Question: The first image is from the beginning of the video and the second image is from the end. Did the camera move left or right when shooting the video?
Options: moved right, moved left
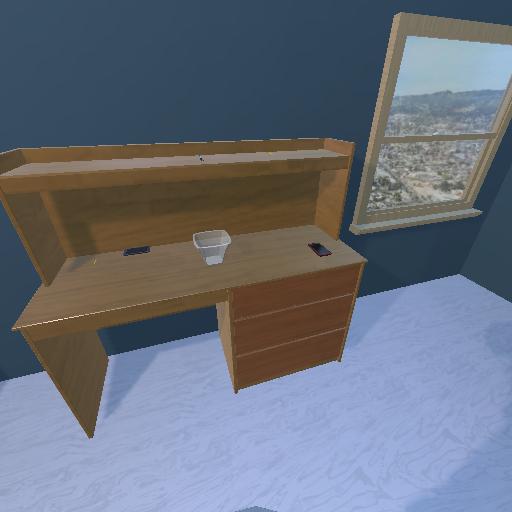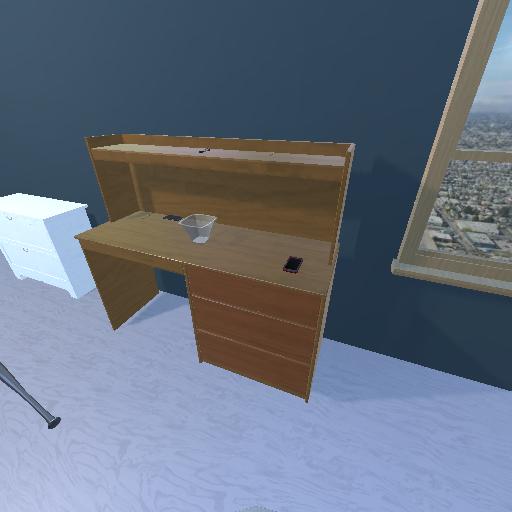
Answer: moved right